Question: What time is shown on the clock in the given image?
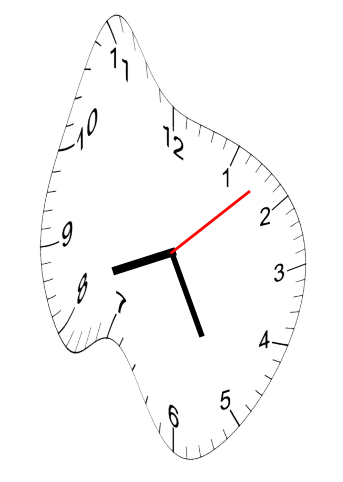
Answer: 08:25:08